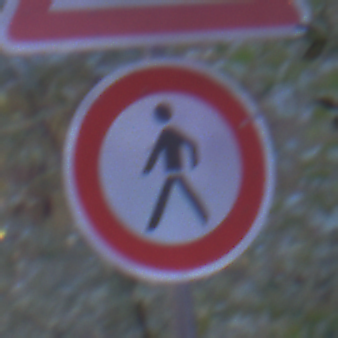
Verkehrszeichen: VerbotFussgaenger
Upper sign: Arbeitsstelle
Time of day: Night
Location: Outdoor (Suburban)
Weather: PartlyCloudy
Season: NotSpecified
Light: Artificial